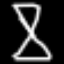
Label: hourglass